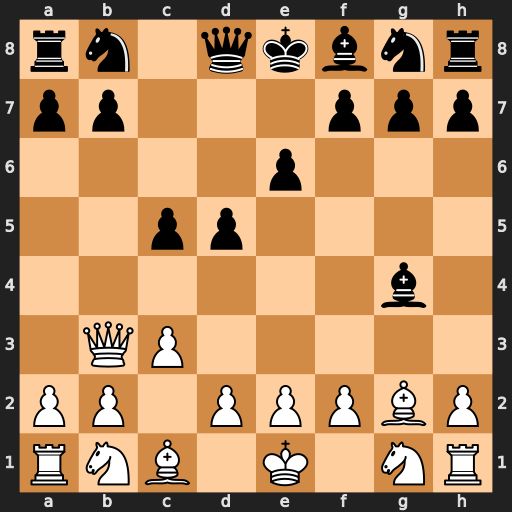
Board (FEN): rn1qkbnr/pp3ppp/4p3/2pp4/6b1/1QP5/PP1PPPBP/RNB1K1NR
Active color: w
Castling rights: KQkq
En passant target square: -
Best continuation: Qa4+ Nc6 Qxg4